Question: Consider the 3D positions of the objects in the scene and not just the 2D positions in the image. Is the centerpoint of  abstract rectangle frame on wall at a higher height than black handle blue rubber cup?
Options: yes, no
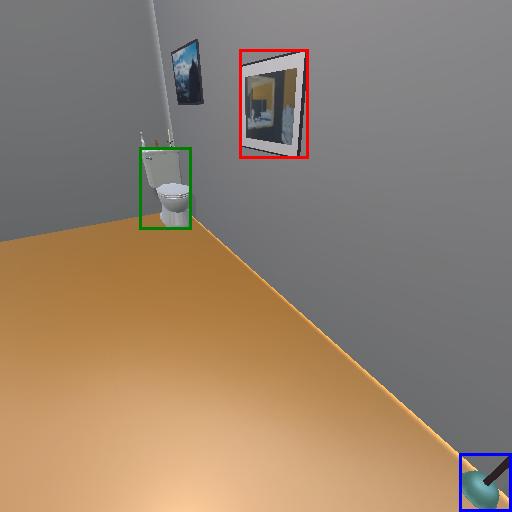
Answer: yes